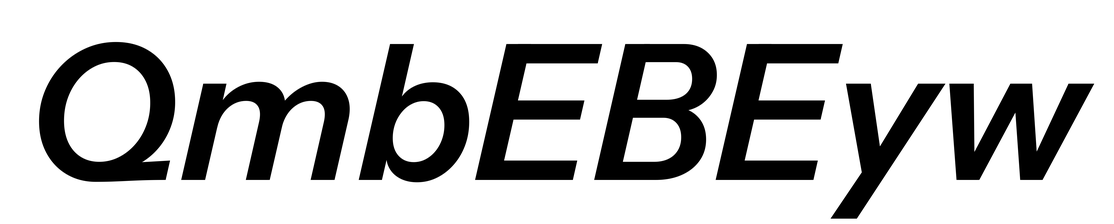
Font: InstrumentSans-Italic_SemiBold_Italic